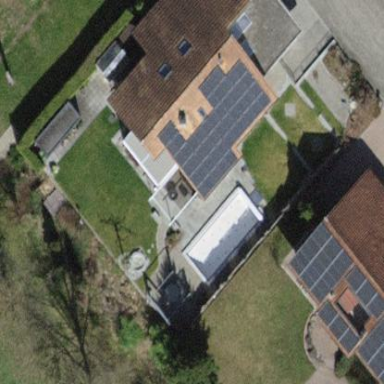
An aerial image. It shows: Solar power generator using photovoltaic method with solar photovoltaic panel types.